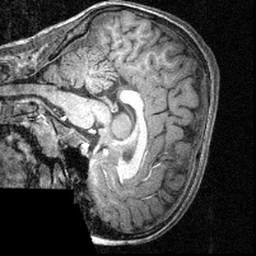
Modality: T1w
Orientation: sagittal
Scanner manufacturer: siemens
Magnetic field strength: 3 T
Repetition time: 1.57 s
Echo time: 0.00304 s